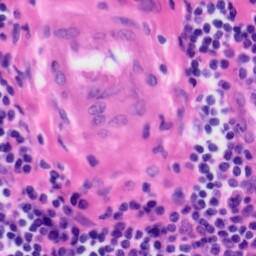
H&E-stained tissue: Tonsil